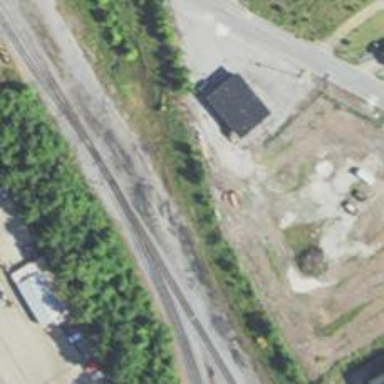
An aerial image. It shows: Abandoned railway.